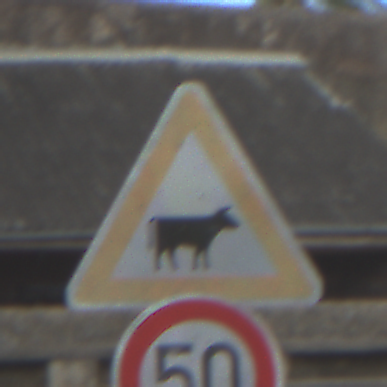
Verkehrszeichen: ViehtriebLinks
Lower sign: Geschwindigkeit50
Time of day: MorningAfternoon
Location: Outdoor (Suburban)
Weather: PartlyCloudy
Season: NotSpecified
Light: Natural